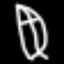
Label: leaf